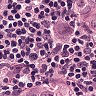
Metastatic tissue present: yes